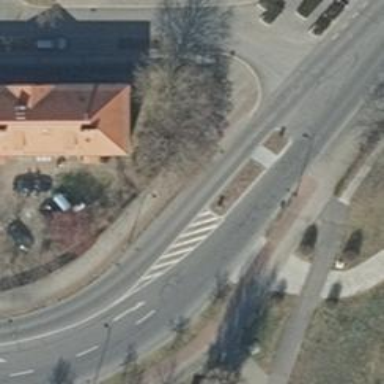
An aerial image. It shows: Road crossing with traffic signals.